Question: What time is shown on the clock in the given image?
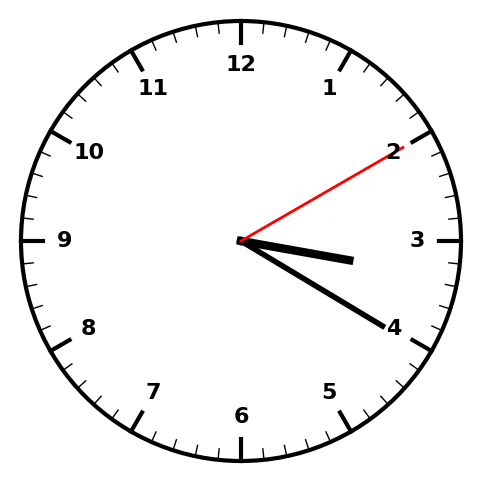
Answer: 03:20:10